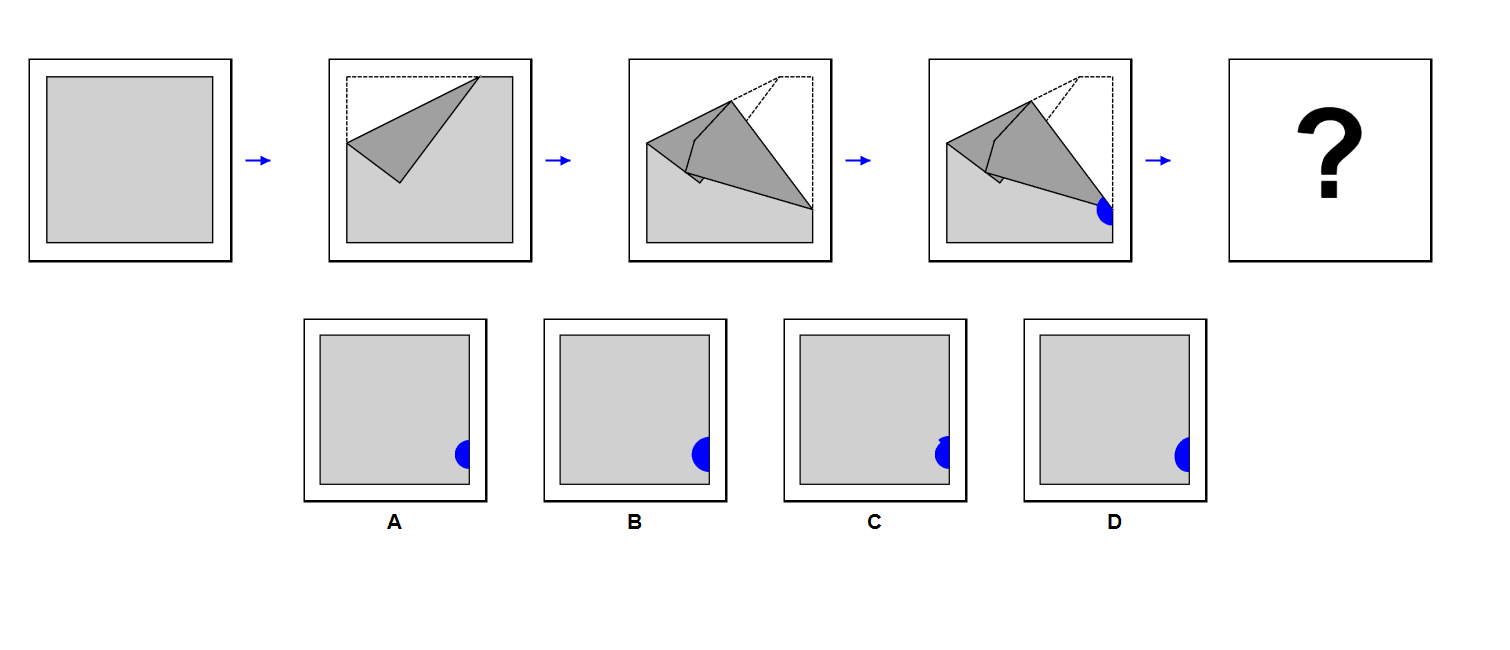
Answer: A